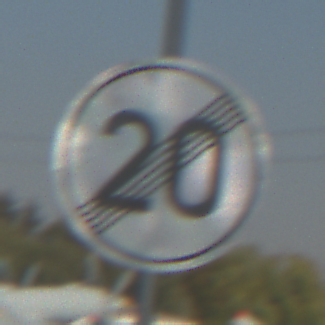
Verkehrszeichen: EndeGeschwindigkeit20
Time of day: MorningAfternoon
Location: Outdoor (Special)
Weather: Clear
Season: NotSpecified
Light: Natural